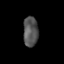
Tissue: lung
Cell type: Others
Senescence score: 0.2399
Nuclear area (px): 436
Mean DAPI intensity: 84.358